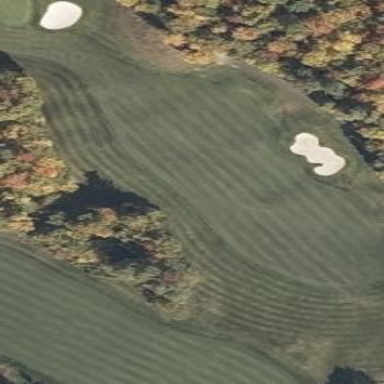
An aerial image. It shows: Golf fairway surrounded by grass.